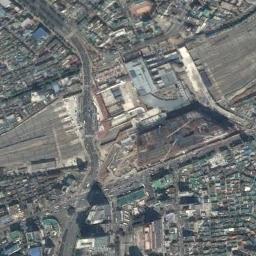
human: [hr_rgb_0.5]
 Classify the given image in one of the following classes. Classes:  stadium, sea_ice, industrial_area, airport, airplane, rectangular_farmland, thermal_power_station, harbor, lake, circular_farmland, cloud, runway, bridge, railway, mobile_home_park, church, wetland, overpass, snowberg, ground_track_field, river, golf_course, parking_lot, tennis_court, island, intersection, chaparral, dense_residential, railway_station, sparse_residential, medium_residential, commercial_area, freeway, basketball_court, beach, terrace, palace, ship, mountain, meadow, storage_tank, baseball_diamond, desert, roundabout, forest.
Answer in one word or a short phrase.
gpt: railway_station